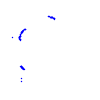
Particle: proton